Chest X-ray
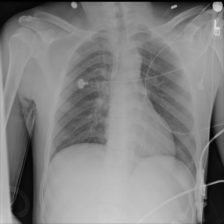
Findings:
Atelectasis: negative
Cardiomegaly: negative
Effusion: negative
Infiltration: negative
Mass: negative
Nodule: negative
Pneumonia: negative
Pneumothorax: negative
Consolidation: negative
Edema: negative
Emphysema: negative
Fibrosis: negative
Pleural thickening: negative
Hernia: negative